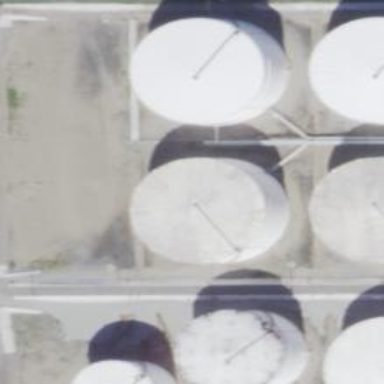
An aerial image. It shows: Storage tank which is man-made.